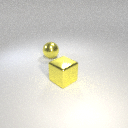
large yellow metal cube in front of large yellow metal sphere